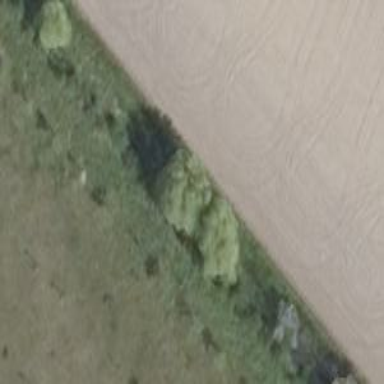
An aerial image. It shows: Deciduous broadleaved tree.